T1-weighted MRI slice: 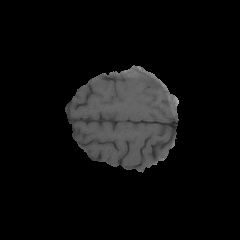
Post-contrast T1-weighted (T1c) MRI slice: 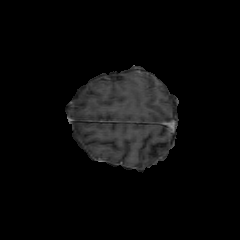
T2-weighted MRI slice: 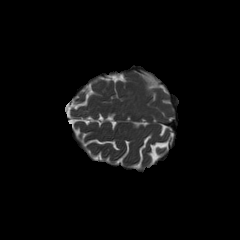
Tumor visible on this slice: yes